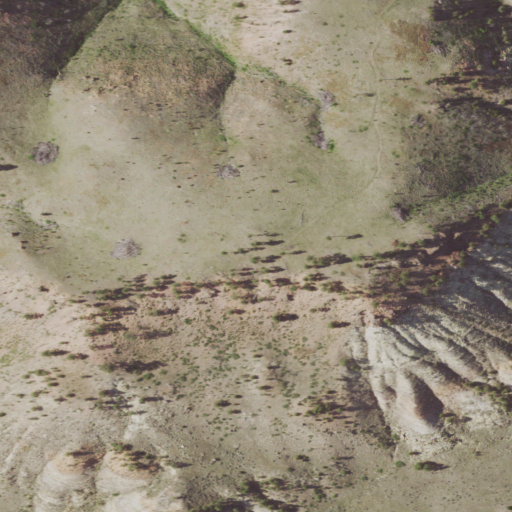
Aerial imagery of mountain in Montana named Buck Mountain containing grassland, shrub, and evergreen forest